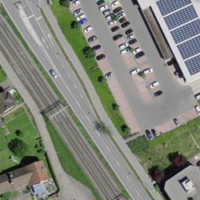
EUNIS habitat code: 54
Species observed at this site:
Trifolium repens